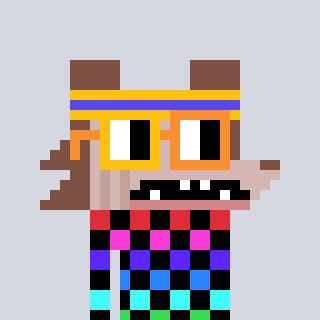
a pixel art character with square yellow and orange glasses, a werewolf-shaped head and a hotbrown-colored body on a cool background